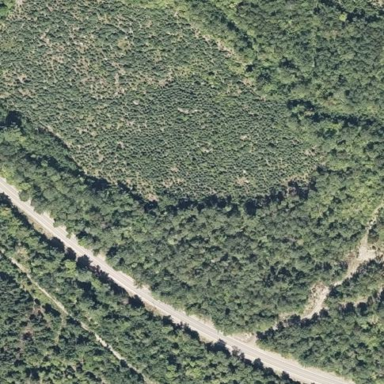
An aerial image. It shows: Forest area with mix of leaf types and cycles.